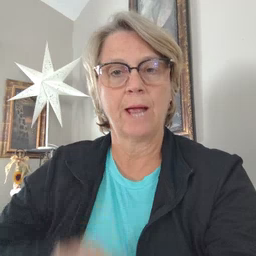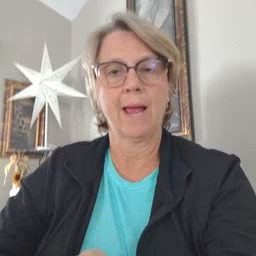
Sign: jacket